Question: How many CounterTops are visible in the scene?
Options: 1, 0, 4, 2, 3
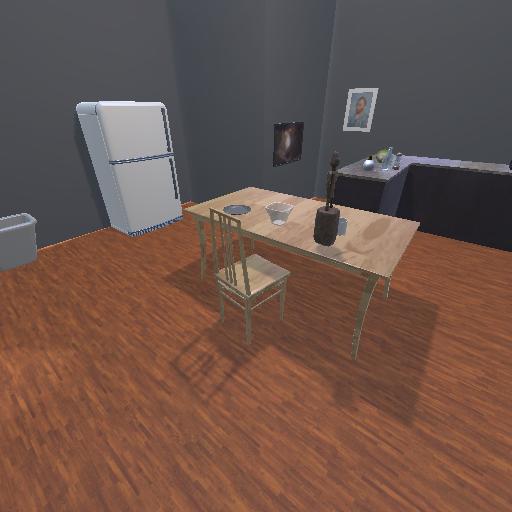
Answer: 1